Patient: sex M, age 57
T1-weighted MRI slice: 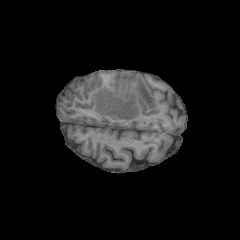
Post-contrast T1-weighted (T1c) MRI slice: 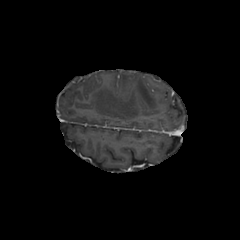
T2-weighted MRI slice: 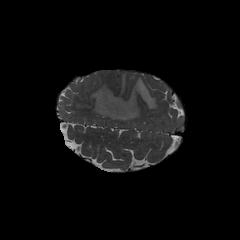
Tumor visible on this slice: yes
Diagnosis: Glioblastoma, IDH-wildtype
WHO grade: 4